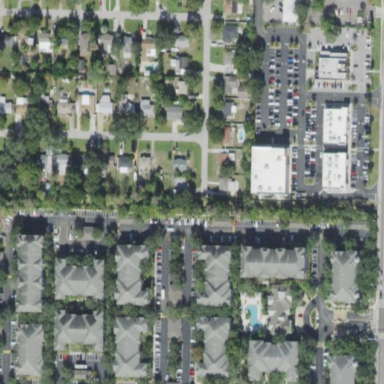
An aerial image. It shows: Residential area consisting of condominiums.